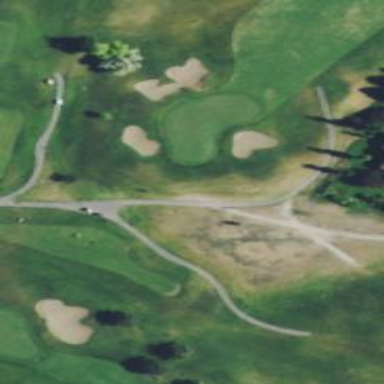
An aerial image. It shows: Service road designated as golf cart path.